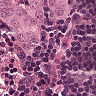
Metastatic tissue present: yes